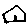
Label: house